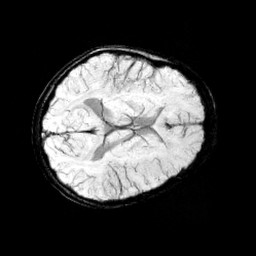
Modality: minIP
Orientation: axial
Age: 12
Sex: female
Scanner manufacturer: siemens
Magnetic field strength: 3 T
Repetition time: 0.027 s
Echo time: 0.02 s